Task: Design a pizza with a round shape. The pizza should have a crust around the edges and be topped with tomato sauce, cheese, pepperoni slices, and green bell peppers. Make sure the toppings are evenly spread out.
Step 323:
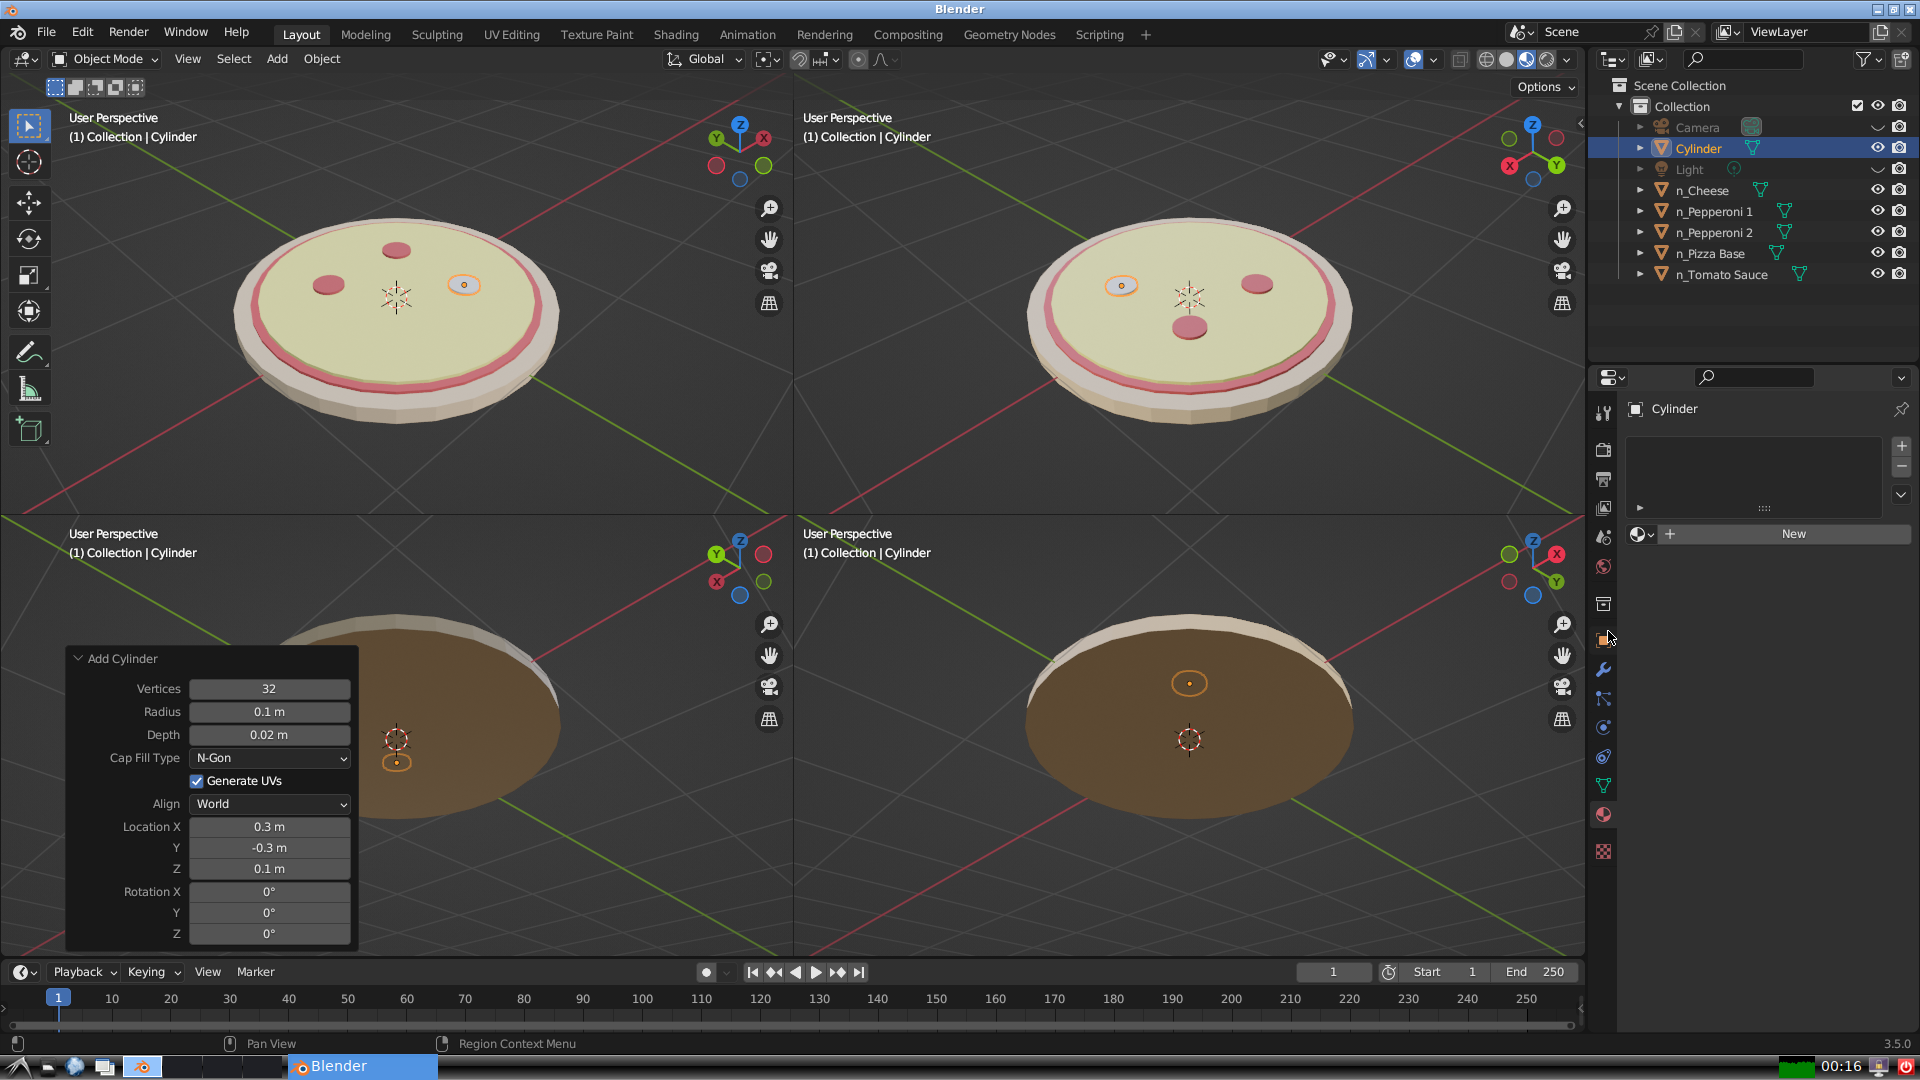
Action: click: no